Field crop: tomato
Growth stage: 1
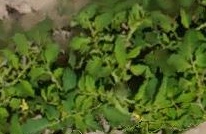
Species: tomato